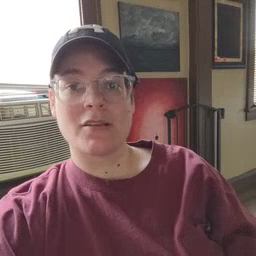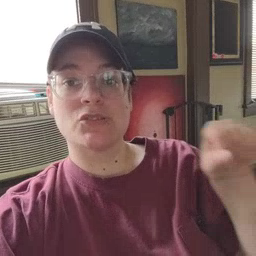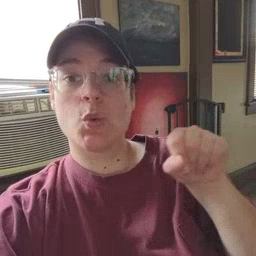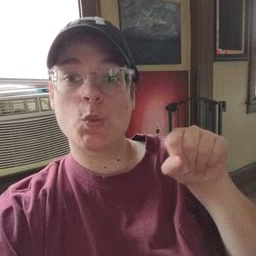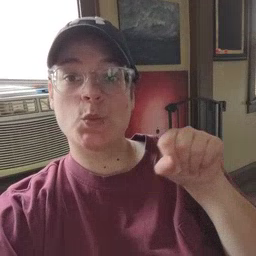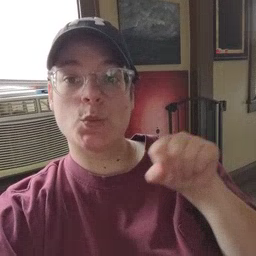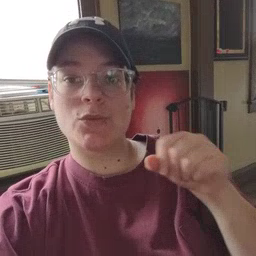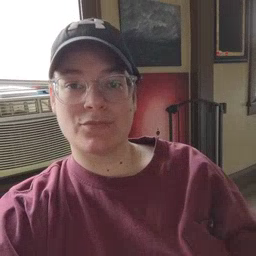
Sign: shoe